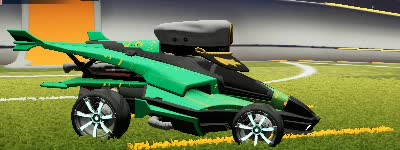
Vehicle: aftershock